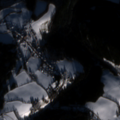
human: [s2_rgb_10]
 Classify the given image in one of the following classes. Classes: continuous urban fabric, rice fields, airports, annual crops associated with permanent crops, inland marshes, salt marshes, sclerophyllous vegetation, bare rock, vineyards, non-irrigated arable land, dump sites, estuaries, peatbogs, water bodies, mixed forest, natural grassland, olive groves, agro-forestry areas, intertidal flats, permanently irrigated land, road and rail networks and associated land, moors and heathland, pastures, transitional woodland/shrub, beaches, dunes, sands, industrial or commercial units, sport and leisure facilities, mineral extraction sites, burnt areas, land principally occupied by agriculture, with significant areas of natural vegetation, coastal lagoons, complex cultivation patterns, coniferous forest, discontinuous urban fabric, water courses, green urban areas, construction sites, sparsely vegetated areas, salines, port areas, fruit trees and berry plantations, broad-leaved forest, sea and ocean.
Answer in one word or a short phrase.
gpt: pastures, complex cultivation patterns, coniferous forest